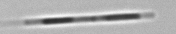
Label: Leptocylindrus